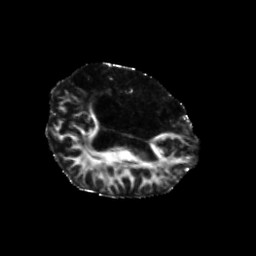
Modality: FA
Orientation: axial
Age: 48
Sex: male
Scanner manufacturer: siemens
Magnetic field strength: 3 T
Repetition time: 5.25 s
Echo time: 0.08 s